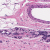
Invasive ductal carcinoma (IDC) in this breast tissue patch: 0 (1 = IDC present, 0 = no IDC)